Question: 1. "@react-navigation/drawer": "^6.1.8",
2. "@react-navigation/native": "^6.0.6",
3. "@react-navigation/stack": "^6.0.11",
I have implemented drawer which shows two option as HomePage and Terms & Condition. If you click on t&c option it opens its screen and same if you click on homescreen it goes back to homepage screen.
I have made "Click for details page" text as clickable on HomeScreen and after I click it should go to details screen but throws error as image 4 I am confused on how to implement it. Where do I write Stack.Navigation code.

App.js
'''
import * as React from 'react';
import { Button, View } from 'react-native';
import { createDrawerNavigator } from '@react-navigation/drawer';
import { NavigationContainer } from '@react-navigation/native';
import HomeScreen from './Screens/HomeScreen';
import DetailPage from './Screens/DetailPage';
import TermsCondition from './Screens/TermsCondition';
const Drawer = createDrawerNavigator();
export default function App() {
return (
<NavigationContainer>
<Drawer.Navigator initialRouteName="HomeScreen">
<Drawer.Screen name="HomeScreen" component={HomeScreen} />
<Drawer.Screen name="Term&Condition" component={TermsCondition} />
</Drawer.Navigator>
</NavigationContainer>
);
}
'''
HomeScreen.js
'''
export default function HomeScreen({ navigation }) {
return (
<TouchableOpacity onPress={() => navigation.navigate('DetailPage')}>
<View style={{ flexDirection: 'row' }}>
<Text style={{ fontSize: 50 }}>Click for Details Page</Text>
</View>
</TouchableOpacity>
);
}
'''
TermsCondition.js
'''
function TermsCondition({ navigation}) {
return (
<View style={{ flexDirection: 'row' }}>
<Text style={{fontSize:50}}>T&C Page</Text>
</View>
);
}
export default TermsCondition;
'''
DetailPage.js
'''
function DetailPage({ navigation}) {
return (
<View style={{ flexDirection: 'row' }}>
<Text style={{fontSize:50}}>DetailPage</Text>
</View>
);
}
'''
export default DetailPage;
Sorry for this silly question but I tried it online but confused a lot.
Thank You in advance!
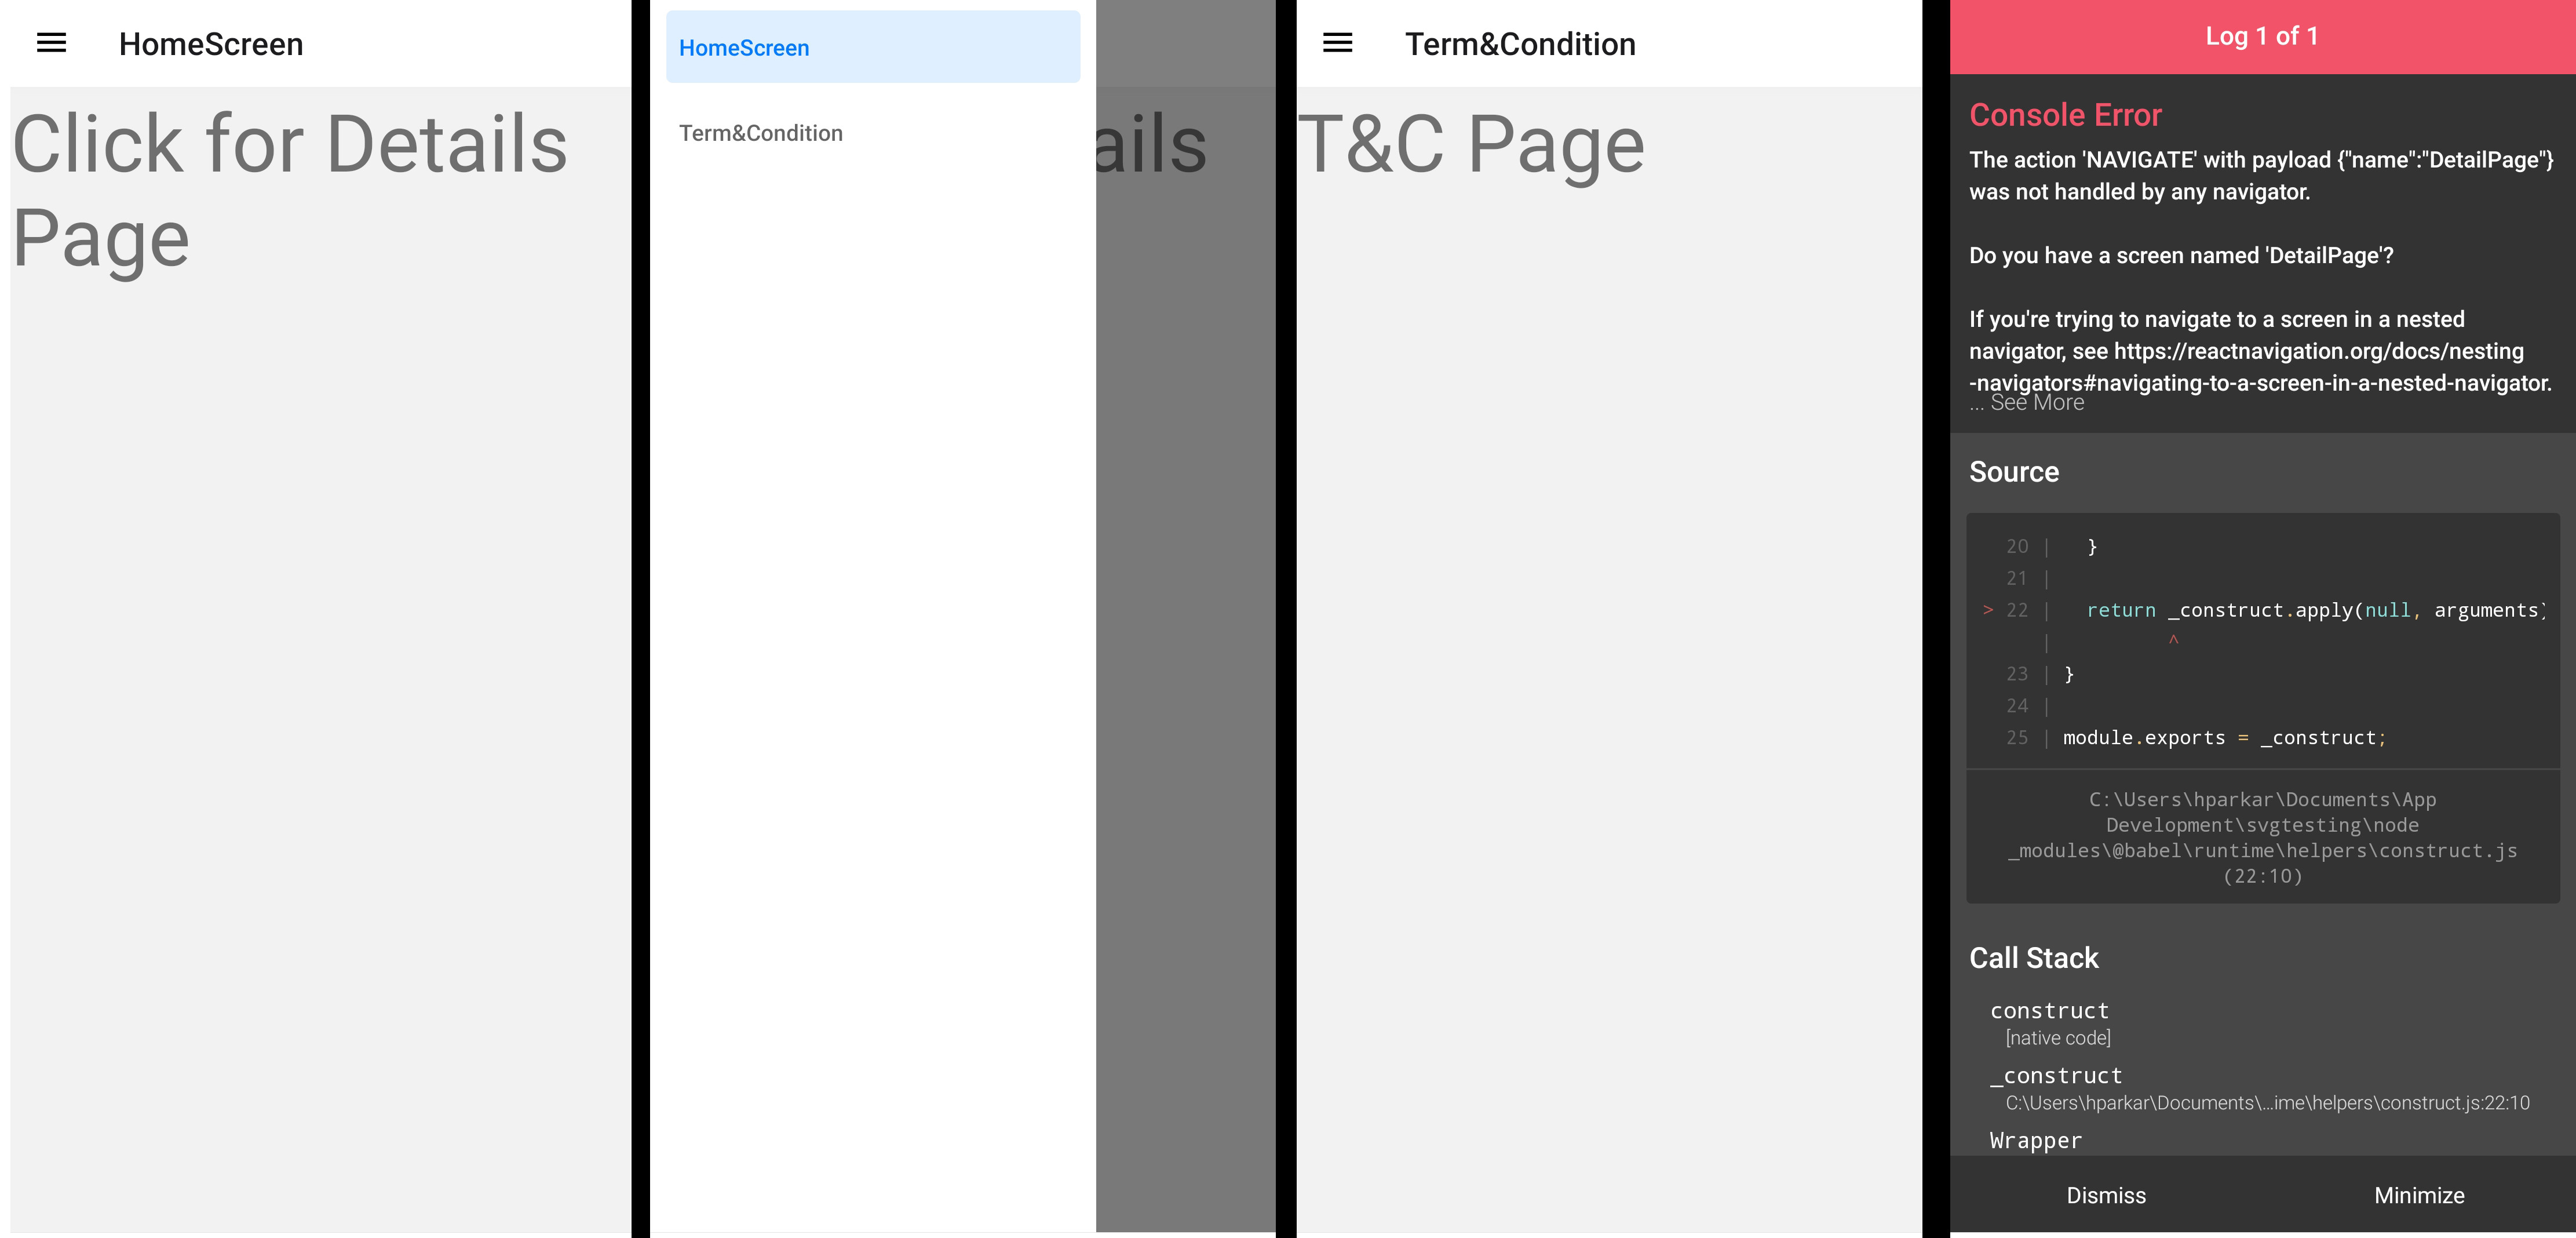
Answer: It was simple step of <URL>
Here is the solution for the same:
'''
import * as React from 'react';
import { Button, View } from 'react-native';
import { createDrawerNavigator } from '@react-navigation/drawer';
import { NavigationContainer } from '@react-navigation/native';
import HomeScreen from './Screens/HomeScreen';
import DetailPage from './Screens/DetailPage';
import TermsCondition from './Screens/TermsCondition';
import { createStackNavigator } from '@react-navigation/stack';
const Drawer = createDrawerNavigator();
const Stack = createStackNavigator();
{/* Add Drawer.Navigation to a function.*/}
function Root() {
return (
<Drawer.Navigator>
<Drawer.Screen name="HomeScreen" component={HomeScreen} />
<Drawer.Screen name="Term&Condition" component={TermsCondition} />
</Drawer.Navigator>
);
}
export default function App() {
return (
<NavigationContainer>
<Stack.Navigator>
<Stack.Screen options={{
}} name="Root" component={Root} {/*Call function as Stack.Screen*/}
options={{ headerShown: false }} /> {/*This will disable function header*/}
<Stack.Screen options={{
title: 'DetailPage'
}} name="DetailPage" component={DetailPage} />
</Stack.Navigator>
</NavigationContainer>
);
}
'''
Rest All the code for DetailPage.js, HomeScreen.js,TermCondition.js is same.
Ps. Take some break from the error and return back with fresh mind. that might solve it:-)